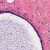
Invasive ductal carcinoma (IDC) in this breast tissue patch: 0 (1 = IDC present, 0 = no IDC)